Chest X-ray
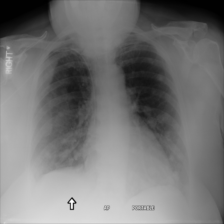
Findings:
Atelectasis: negative
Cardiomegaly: negative
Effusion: negative
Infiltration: negative
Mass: negative
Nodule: positive
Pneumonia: negative
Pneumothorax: negative
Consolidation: negative
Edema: negative
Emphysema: negative
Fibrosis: negative
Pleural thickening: negative
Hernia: negative